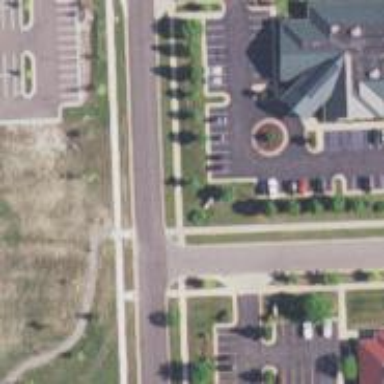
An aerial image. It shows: Unclassified road with sidewalk on the left.